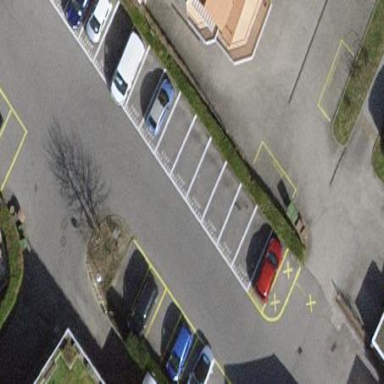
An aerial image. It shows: Parking area with surface.